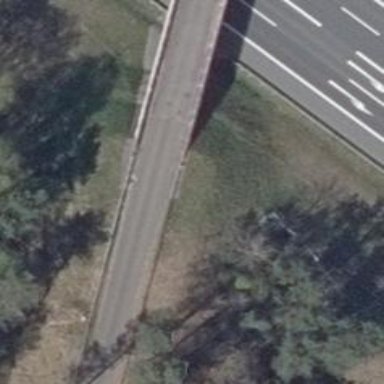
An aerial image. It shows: Concrete track road crossing bridge. The track is designated as grade1 bicycle road.